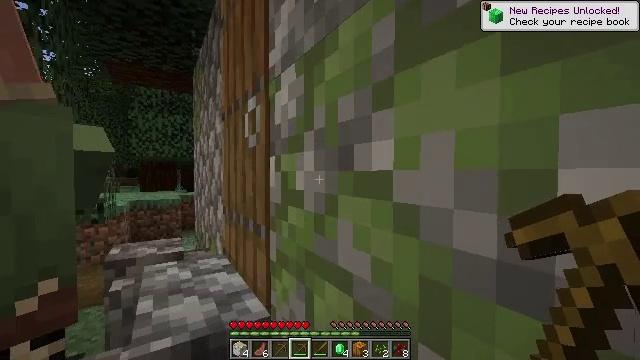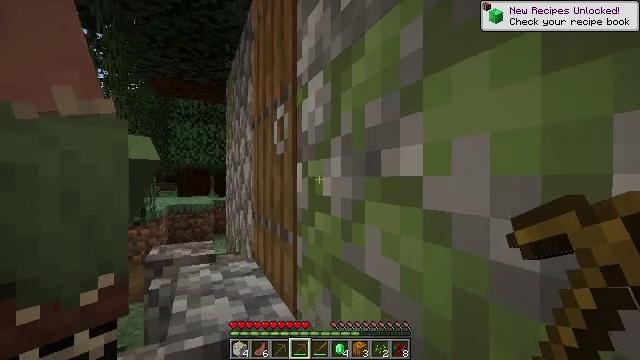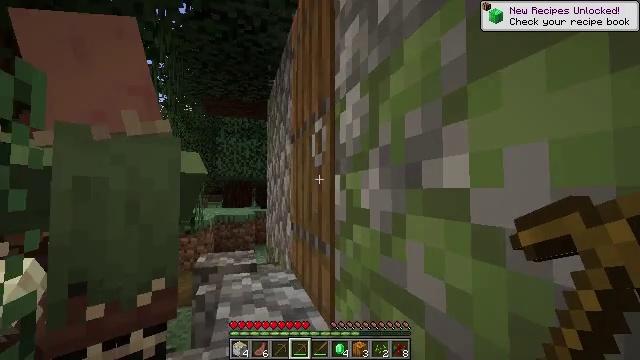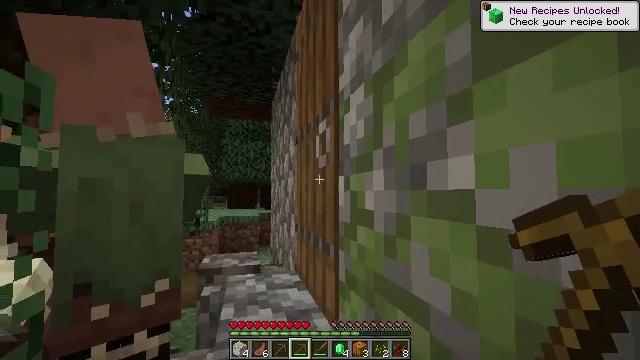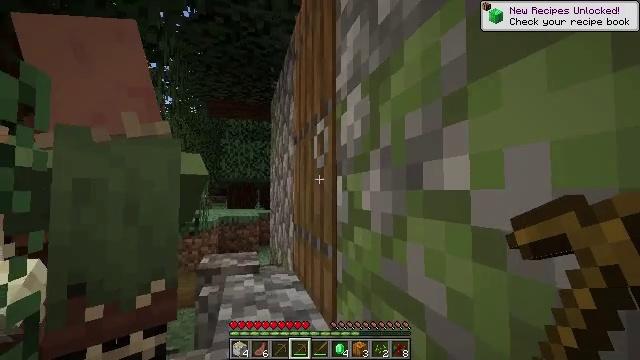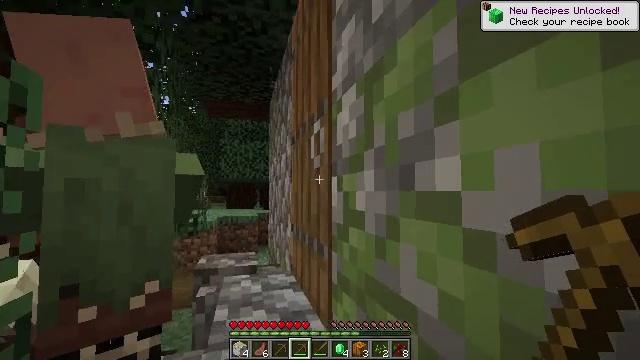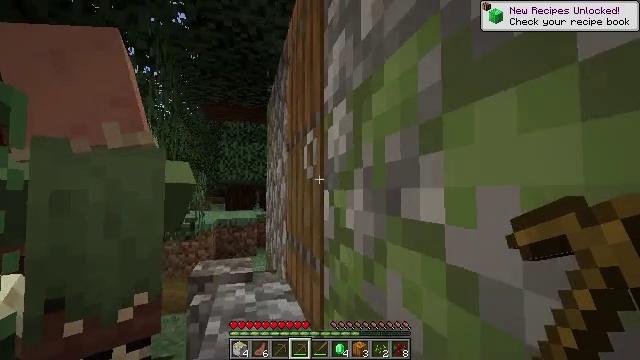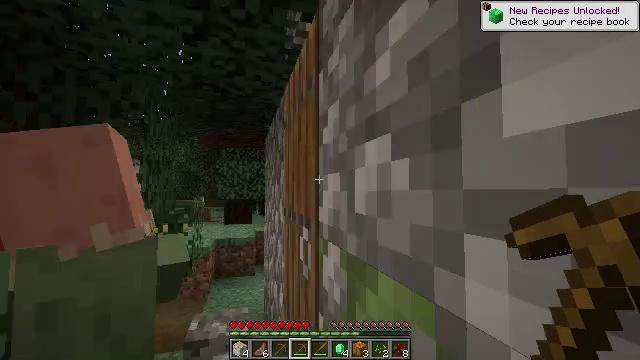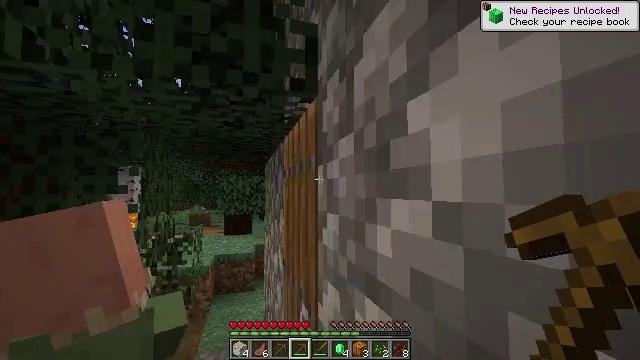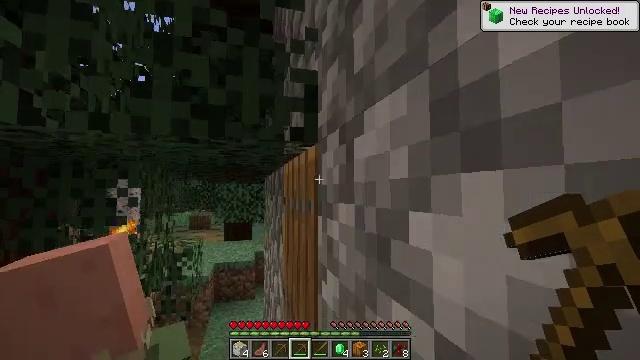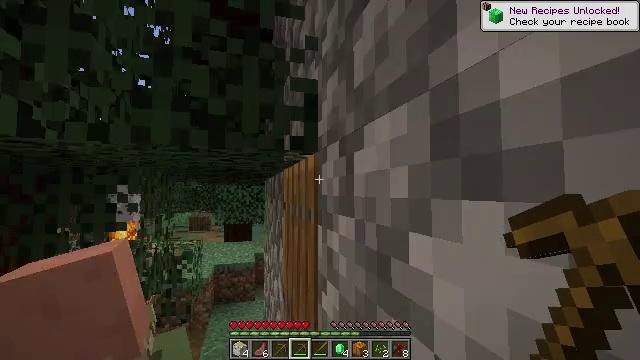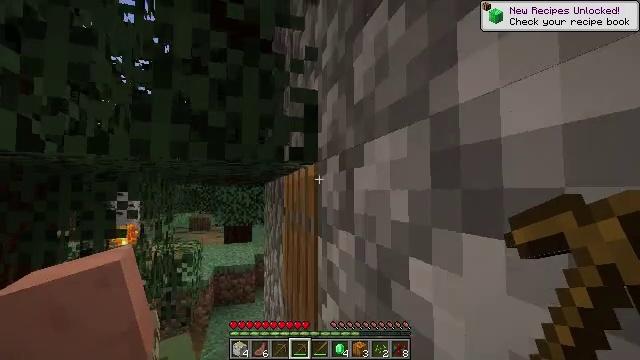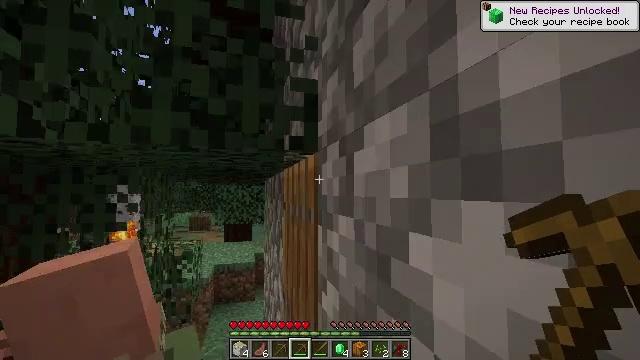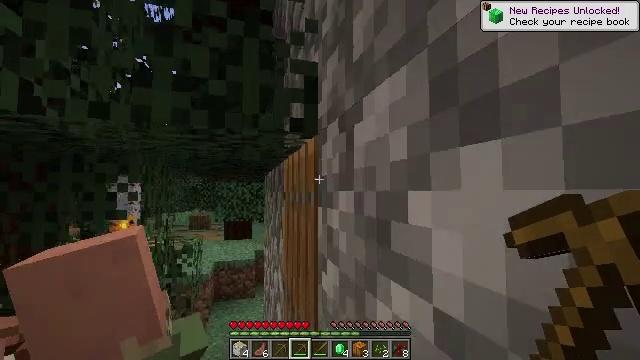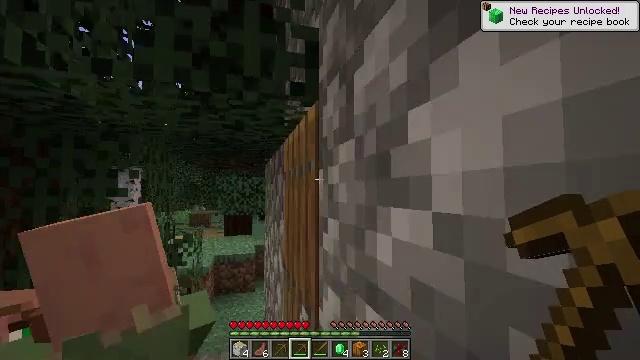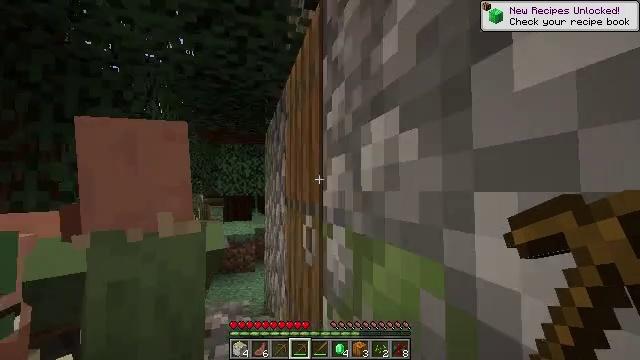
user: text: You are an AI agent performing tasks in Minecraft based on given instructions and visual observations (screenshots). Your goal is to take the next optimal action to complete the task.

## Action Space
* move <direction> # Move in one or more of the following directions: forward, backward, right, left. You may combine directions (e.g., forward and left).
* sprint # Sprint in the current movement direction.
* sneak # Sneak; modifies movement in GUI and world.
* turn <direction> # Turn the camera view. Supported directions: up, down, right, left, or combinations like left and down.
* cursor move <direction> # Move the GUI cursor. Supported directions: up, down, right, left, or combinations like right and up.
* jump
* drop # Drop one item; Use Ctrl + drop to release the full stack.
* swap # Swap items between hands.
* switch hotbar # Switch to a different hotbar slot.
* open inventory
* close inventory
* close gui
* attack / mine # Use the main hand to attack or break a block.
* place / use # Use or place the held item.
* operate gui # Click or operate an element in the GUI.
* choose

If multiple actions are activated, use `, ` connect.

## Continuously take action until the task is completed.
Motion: motion action
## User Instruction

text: Break the spruce leaves to clear the area.
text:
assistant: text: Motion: turn left and up
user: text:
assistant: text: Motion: turn left and up
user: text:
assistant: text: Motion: no_op
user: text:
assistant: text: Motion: move forward
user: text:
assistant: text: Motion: move forward
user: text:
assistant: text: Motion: move forward, jump
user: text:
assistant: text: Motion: move forward, jump
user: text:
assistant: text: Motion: move forward, jump
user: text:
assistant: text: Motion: move forward, jump
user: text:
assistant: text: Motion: move forward, jump
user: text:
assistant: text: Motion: move forward, jump
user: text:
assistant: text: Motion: move forward
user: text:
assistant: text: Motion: move forward
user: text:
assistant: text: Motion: move forward and move left
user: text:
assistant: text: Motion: move forward and move left
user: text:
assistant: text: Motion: move forward and move left, turn right and down
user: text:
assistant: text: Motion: move left, turn right and down
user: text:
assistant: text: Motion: move left, turn right and down
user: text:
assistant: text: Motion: move left
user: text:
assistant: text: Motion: move left, turn left
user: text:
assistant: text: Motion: turn left
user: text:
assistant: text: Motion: no_op
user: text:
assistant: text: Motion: no_op
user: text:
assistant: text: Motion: turn left and up
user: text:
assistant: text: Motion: turn up
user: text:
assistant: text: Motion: no_op
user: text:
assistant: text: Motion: no_op
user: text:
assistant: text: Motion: no_op
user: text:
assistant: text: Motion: no_op
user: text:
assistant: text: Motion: use / place